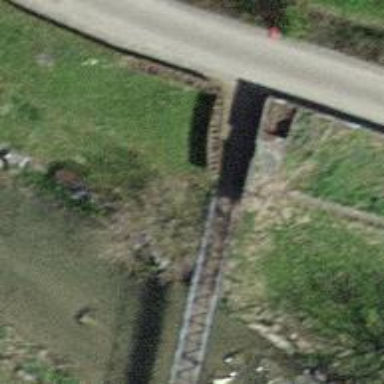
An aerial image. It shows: Paved footway bridge.